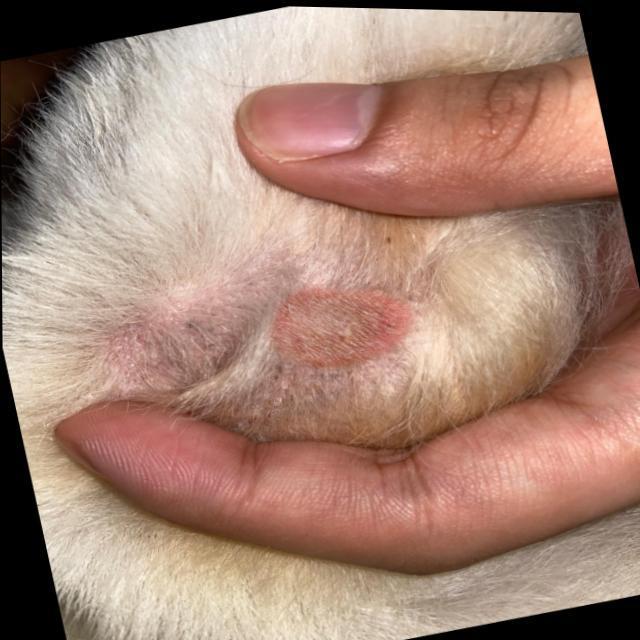
Canine ringworm (Dermatophytosis) — fungal infection caused by Microsporum or Trichophyton. Presents with circular alopecia, scaling, crusting, and broken hairs.